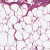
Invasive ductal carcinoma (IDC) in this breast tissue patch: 0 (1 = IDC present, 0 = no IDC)